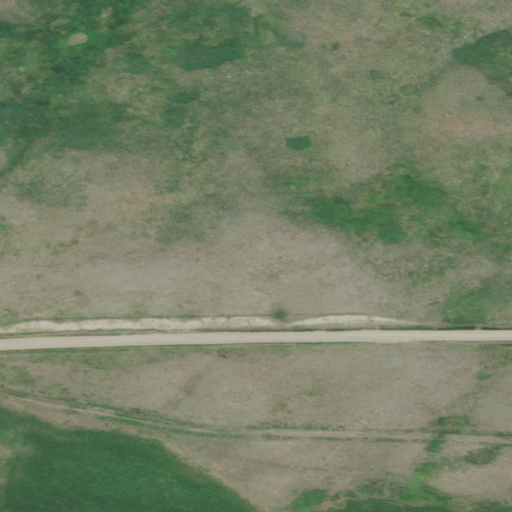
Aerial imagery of mountain in Montana named Morgan Hill containing shrub and grassland